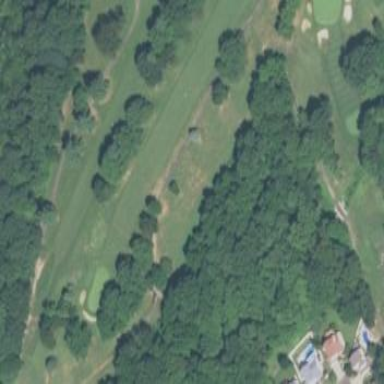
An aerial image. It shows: Golf fairway surrounded by grass.